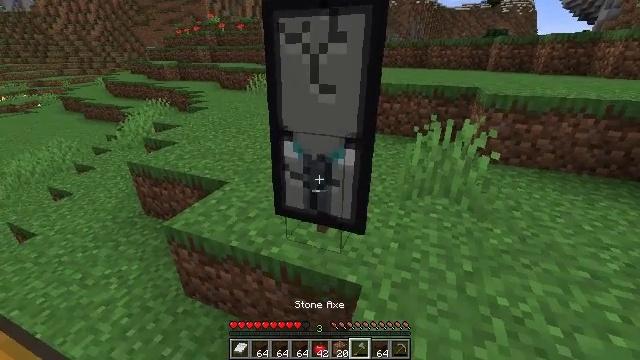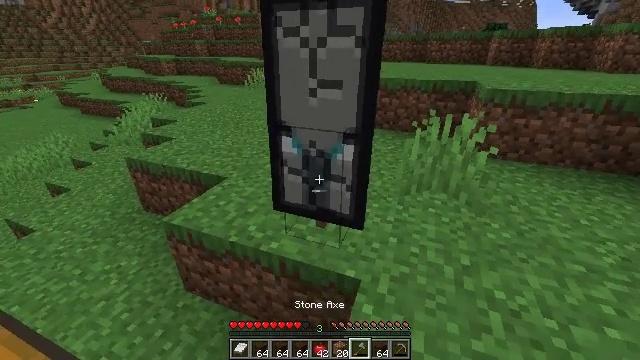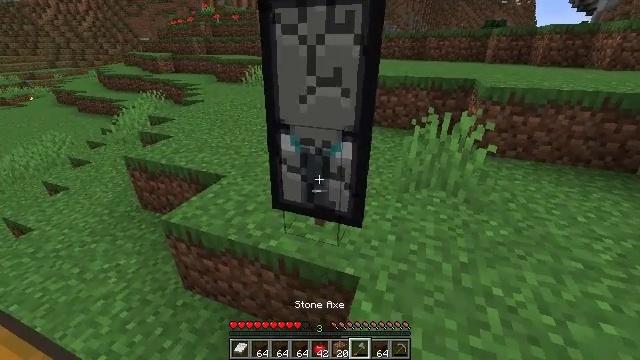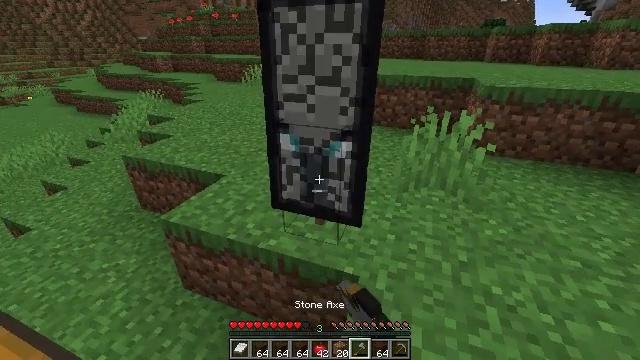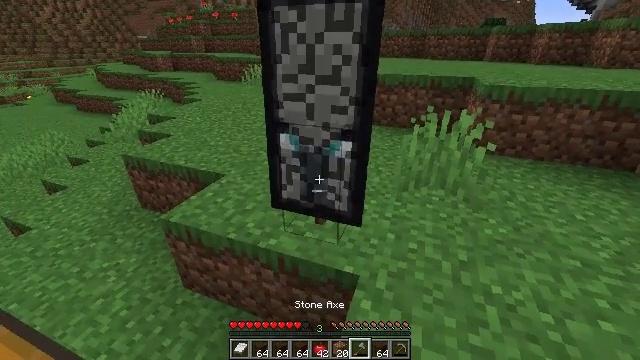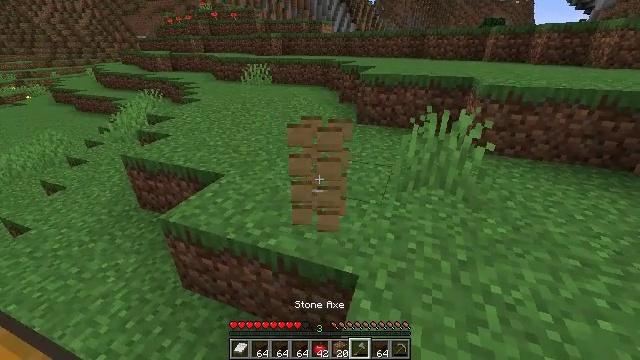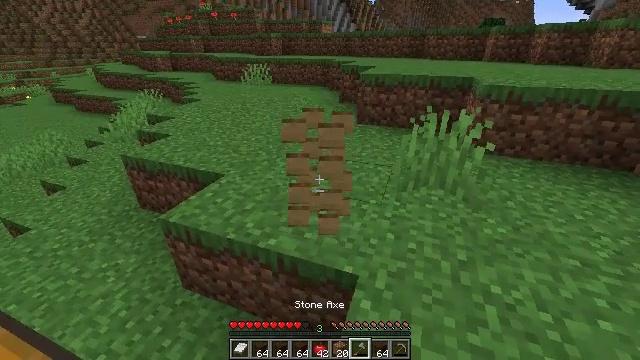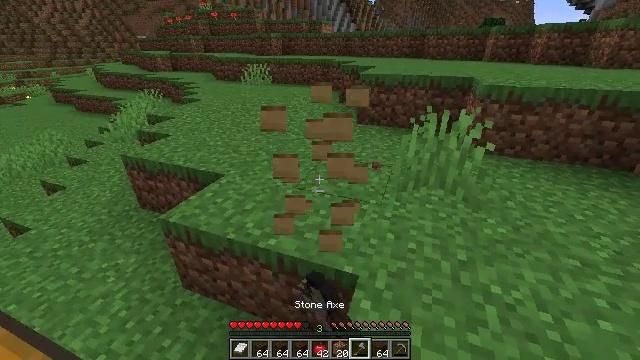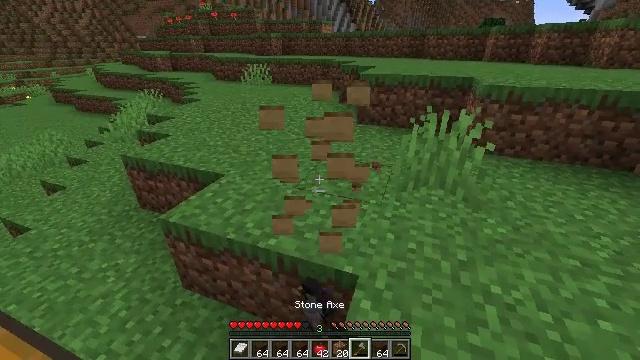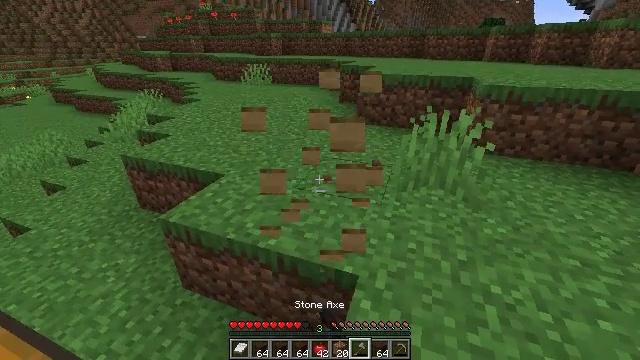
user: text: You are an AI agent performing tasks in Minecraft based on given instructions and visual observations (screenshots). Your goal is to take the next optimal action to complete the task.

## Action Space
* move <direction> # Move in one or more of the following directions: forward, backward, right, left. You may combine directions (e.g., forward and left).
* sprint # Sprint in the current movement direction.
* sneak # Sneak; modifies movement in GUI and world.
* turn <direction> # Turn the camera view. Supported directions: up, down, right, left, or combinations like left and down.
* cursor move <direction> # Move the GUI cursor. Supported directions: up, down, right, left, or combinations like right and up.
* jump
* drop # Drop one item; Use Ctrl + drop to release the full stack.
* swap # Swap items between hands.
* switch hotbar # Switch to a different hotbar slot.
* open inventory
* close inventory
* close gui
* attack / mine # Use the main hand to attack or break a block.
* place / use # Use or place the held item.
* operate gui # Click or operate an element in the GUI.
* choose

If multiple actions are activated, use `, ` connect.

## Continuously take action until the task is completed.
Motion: motion action
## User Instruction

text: Collect the white banner for decoration.
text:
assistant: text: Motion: turn down, attack / mine
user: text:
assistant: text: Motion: attack / mine
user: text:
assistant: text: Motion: attack / mine
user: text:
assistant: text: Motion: attack / mine
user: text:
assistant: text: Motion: attack / mine
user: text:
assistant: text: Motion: attack / mine
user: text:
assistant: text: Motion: attack / mine
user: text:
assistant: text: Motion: attack / mine
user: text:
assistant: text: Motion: attack / mine
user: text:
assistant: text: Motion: attack / mine